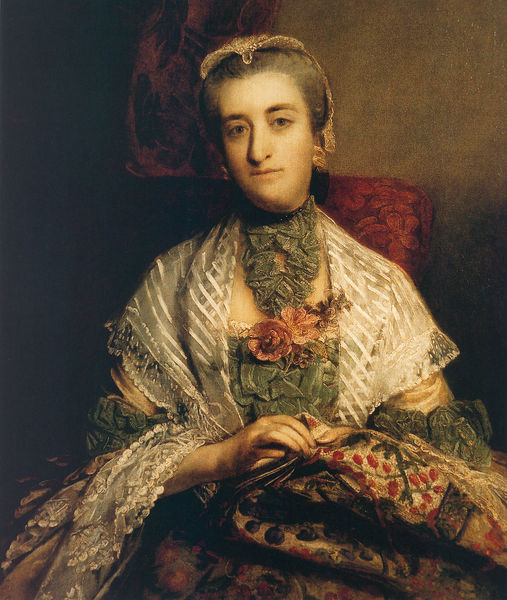
Titel: Caroline Fox, Lady Holland
Künstler: Sir Joshua Reynolds
Institution: Privatsammlung
Schlagwörter: blau, dunkel, gemälde, hand, mann, umhang, weiß, grün, sitzen, ausschnitt, blume, blumen, frankreich, frau, grau, haar, kleid, mund, nase, schmuck, schwarz, stirn, stuhl, ölbild, blick, dame, rose, rot, schleier, tuch, haube, malerei, alt, mütze, augen, barock, gesicht, haarschmuck, spitze, hals, hände, portrait, porträt, vorhang, öl, haare, reich, sessel, sitzend, stickerei, stoff, decke, ohrringe, spitzen, frontal, rokoko, rosa, schultern, lehne, inszenierung, handarbeit, nähen, sitzt, streifen, nadel, nähend, face, ölfarbe, kniestück, stola, hässlich, älter, kerl, handwerk, dunke, schultertuch, frauenbildnis, vorhand, gräfin, spizte, stickend, stickt, näht, ne, kobfschmuck, stickzeug, portraitgemälde